Question: I'm now building up an iPad app which uses 'UISplitViewController' and on the detail view controller I want to initialize two 'UITableView'. However, for some strange reasons even if I tried to initialize those two table views in the same way, only the second table view is initialized properly.
Here's my code that initializes the table views:
'''
_t1 = [[UITableView alloc] initWithFrame:CGRectMake(30, 400, 300, 600)];
_t1.delegate = self;
_t1.datasourse = self;
[self.view addSubview:_t1];
_t2 = [[UITableView alloc] initWithFrame:CGRectMake(360, 400, 300, 600)];
_t2.delegate = self;
_t2.datasourse = self;
[self.view addSubview:_t2];
'''
I set those two table views as '@property (strong, nonatomic)' in my header file of the view controller. I don't think I've made any mistakes so far.
However, here's the image of the resultant detail view controller. The first table view starts populating its cells after some space is filled at the top of the table view. It looks like the redundant space's height is same to the height of the navigation bar, but when I tried to output 'self.view' before the 'addSubview:' method on the above code, I got the same result saying 'self.view = <UIView: 0x10a3dd920; frame = (0 0; <PHONE>); autoresize = W+H; layer = <CALayer: 0x10a3dd800>>'. So, I think it's added to the same parent view.

So what am I missing? And how can I fix the issue up? I suspect it's related to either navigation controller or split view controller, but am not sure.
I use iOS 7.1 and Xcode 5.1.
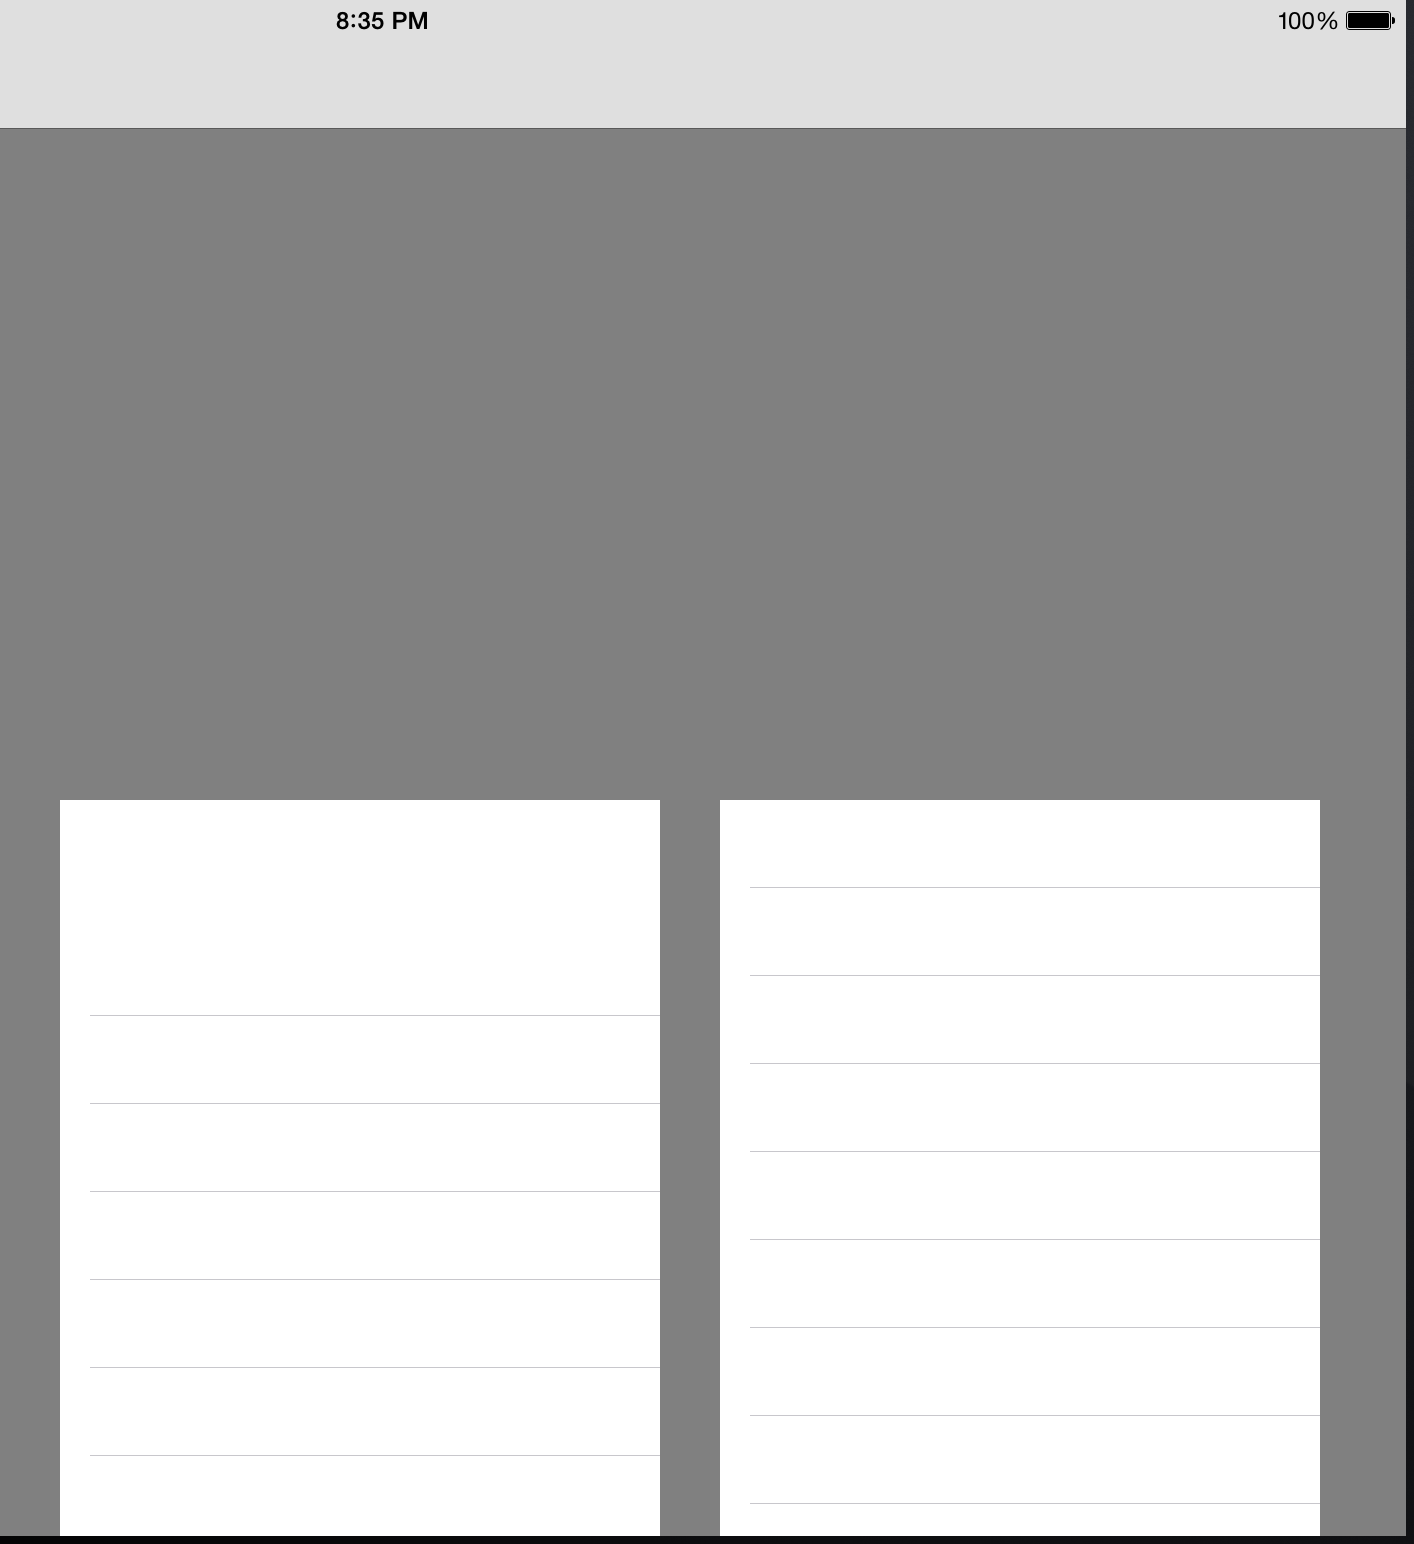
Answer: Maybe this will solve your problem
'''
self.automaticallyAdjustsScrollViewInsets = NO;
'''
I'm not sure what is the purpose of that property but it definitely messes a lot of UIScrollViews and UITableViews.
I haven't found a lot of documentation but my theory is that usually you have one uitableview or one uiscrollview as first child of your view. This subview usually takes the whole frame of your view. In that case, i guess you don't have to bother with different topbar (translucent, opaque, ios6). But still that's a lot of assumptions, and i don't think that should be the default behavior.